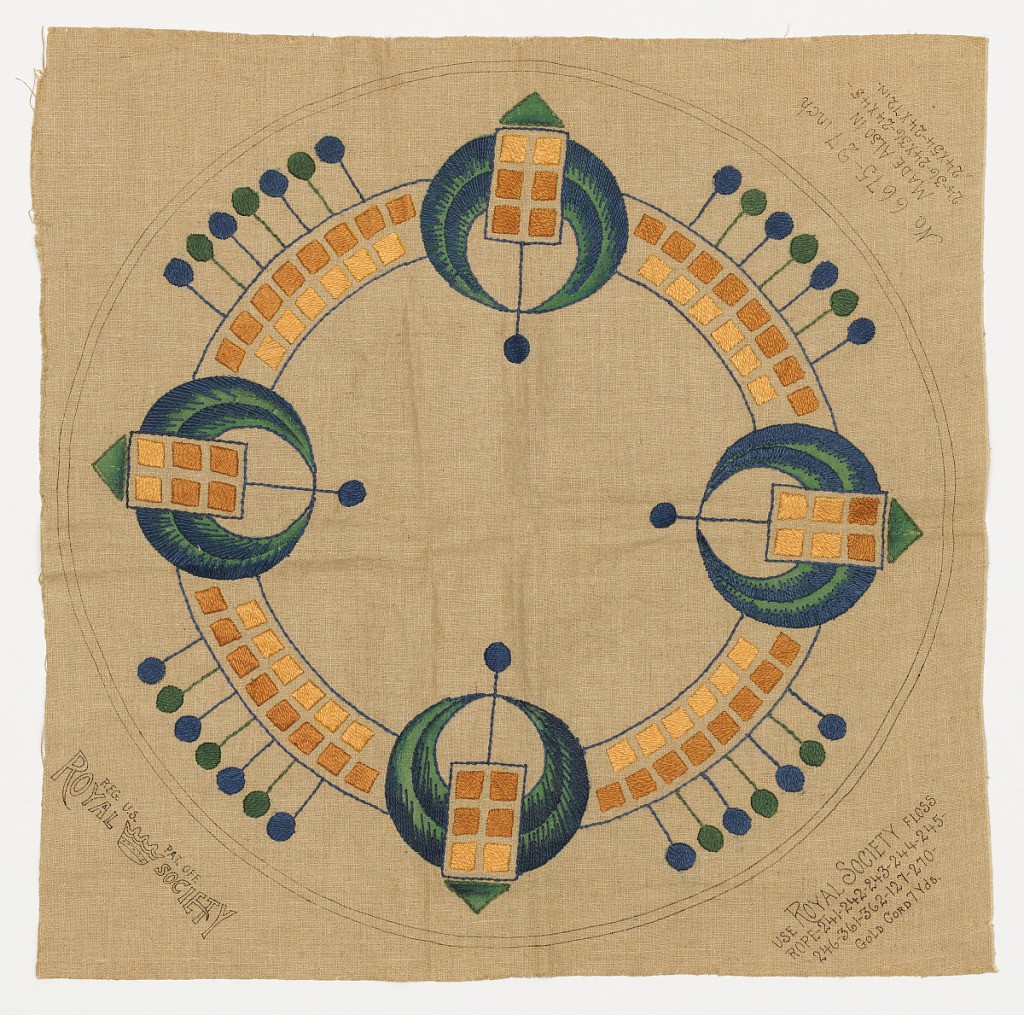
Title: Pillow cover
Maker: H.E. Verran Company, New York, NY, USA
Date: ca. 1912
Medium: linen, cotton Technique: embroidered on plain weave
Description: Unfinished pillow cover from an embroidery kit. The design has two concentric circles of orange and yellow squares as well as four larger green and blue circles containing six orange and yellow squares capped by a green triangle. Blue 'lollipop' forms extend from the central circular design and the green and blue circles. Three corners have printed information about the design.